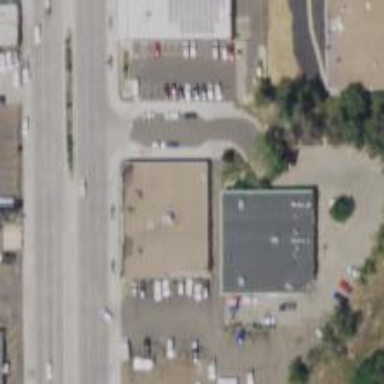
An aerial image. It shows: Convenience shop.